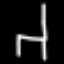
Label: chair